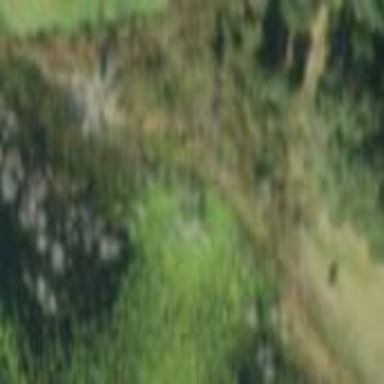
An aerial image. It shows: Marsh wetland.